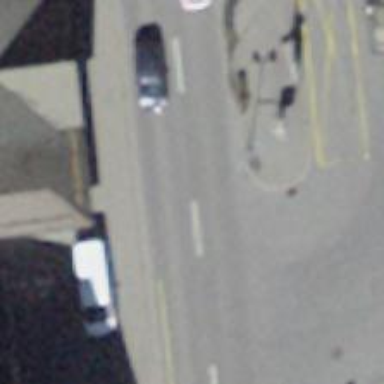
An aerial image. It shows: Primary highway with asphalt surface. There are sidewalks on both sides of the road.